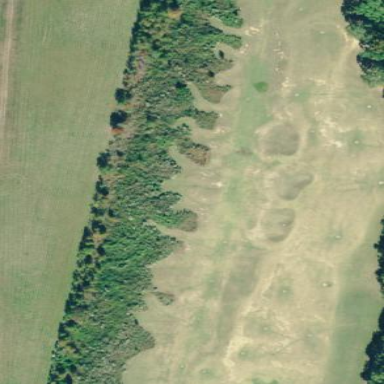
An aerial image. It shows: Grassy area designated as golf fairway.